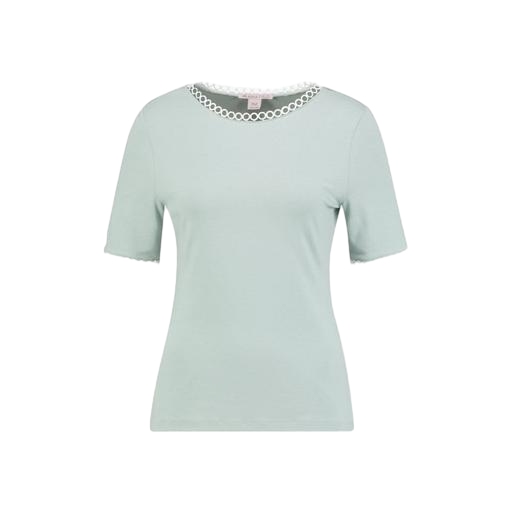
short-sleeve top only macy, trim t-shirt, lace-yoke t-shirt, white background